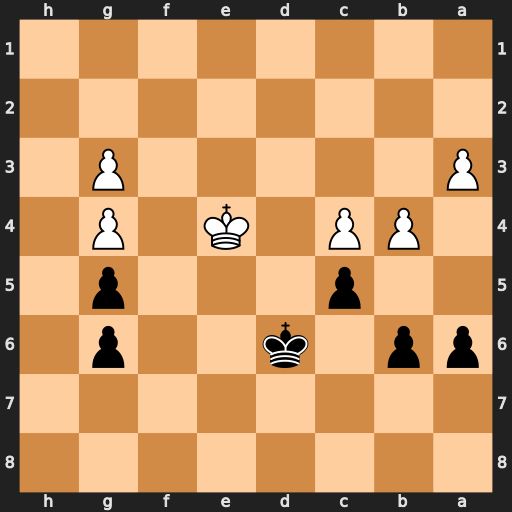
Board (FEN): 8/8/pp1k2p1/2p3p1/1PP1K1P1/P5P1/8/8
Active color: b
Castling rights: -
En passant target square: -
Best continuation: cxb4 axb4 a5 c5+ Kc6 cxb6 axb4